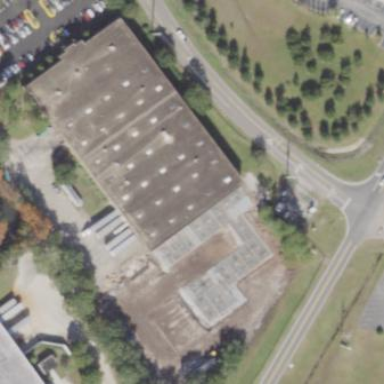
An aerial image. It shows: Warehouse.